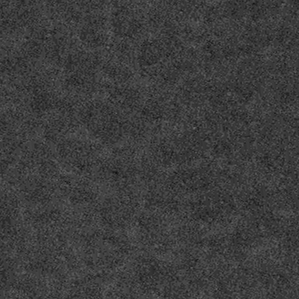
Label: frost